Question: I have a shadow image that I would like to draw around the outer edge of a grouped UITableView section. This is the image:

I can get the UIBezierPath that represents the rect I want to draw around, but I can't figure out how to repeat the image along the route of the rect. So far it just fills the rect with the image:
'''
UIImage *patternImg = [UIImage imageNamed:@"cellShadow"];
UIColor *fill = [UIColor colorWithPatternImage:patternImg];
[fill setFill];
CGRect aSectRect = [self rectForSection:0];
UIBezierPath *aSectPath = [self createRoundedPath:aSectRect];
[aSectPath fill];
'''
Is this possible? What do I need to do?
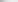
Answer: Unfortunately, there's no way to have UIBezierPath use an image as a "brush" which is essentially what you'd want. But you can have CoreGraphics draw a shadow for you:
'''
CGContextRef context = UIGraphicsGetCurrentContext();
CGContextSetShadow(context, CGSizeZero, myShadowRadius);
// Draw your shape here
'''
Now if you draw just one shape it will get a shadow. But if you draw more shapes, each will get its own shadow which might not be what you want. The solution is called a transparency layer, which is not related to CALayers or something but is just some kind of "grouping" in CoreGraphics:
'''
CGContextRef context = UIGraphicsGetCurrentContext();
CGContextSetShadow(context, CGSizeZero, myShadowRadius);
CGContextBeginTransparencyLayer(context, NULL);
// Draw your shapes here.
CGContextEndTransparencyLayer(context);
'''
Between the 'CGContextBeginTransparencyLayer' and 'CGContextEndTransparencyLayer' calls the shadow is disabled. After the 'CGContextEndTransparencyLayer' call, the shadow is applied to everything that has been drawn between and as if it were just one shape.